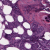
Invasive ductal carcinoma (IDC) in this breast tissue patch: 0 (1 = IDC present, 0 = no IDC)